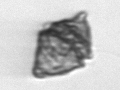
Label: Kryptoperidinium_triquetrum